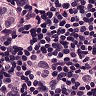
Metastatic tissue present: yes